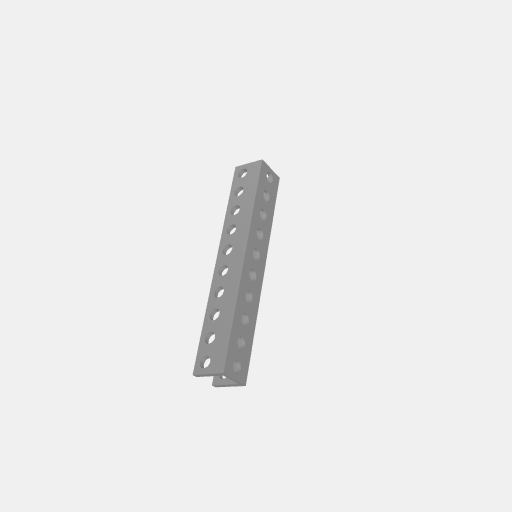
Part: UBeam10H